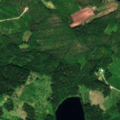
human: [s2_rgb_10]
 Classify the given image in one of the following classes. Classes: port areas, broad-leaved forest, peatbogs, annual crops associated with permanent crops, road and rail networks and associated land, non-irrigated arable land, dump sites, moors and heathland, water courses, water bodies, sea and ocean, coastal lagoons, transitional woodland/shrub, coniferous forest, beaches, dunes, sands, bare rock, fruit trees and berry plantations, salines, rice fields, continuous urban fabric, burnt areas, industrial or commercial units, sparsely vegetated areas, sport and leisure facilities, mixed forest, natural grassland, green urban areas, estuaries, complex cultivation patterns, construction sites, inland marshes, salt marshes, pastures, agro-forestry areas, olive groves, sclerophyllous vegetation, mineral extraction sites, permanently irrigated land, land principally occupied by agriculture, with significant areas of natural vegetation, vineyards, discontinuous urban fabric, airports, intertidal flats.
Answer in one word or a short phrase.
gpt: coniferous forest, mixed forest